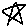
Label: star